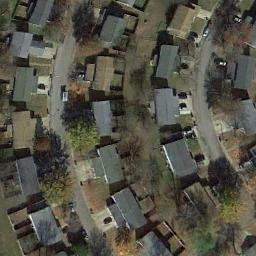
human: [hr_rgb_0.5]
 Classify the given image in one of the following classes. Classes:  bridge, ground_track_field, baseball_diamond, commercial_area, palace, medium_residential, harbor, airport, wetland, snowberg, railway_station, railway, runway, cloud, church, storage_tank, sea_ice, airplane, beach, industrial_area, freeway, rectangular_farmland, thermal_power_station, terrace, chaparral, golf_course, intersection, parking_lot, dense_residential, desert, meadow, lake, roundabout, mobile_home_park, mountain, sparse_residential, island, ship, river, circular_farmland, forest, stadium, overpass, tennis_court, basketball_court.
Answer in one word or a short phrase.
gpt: medium_residential